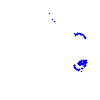
Particle: electron